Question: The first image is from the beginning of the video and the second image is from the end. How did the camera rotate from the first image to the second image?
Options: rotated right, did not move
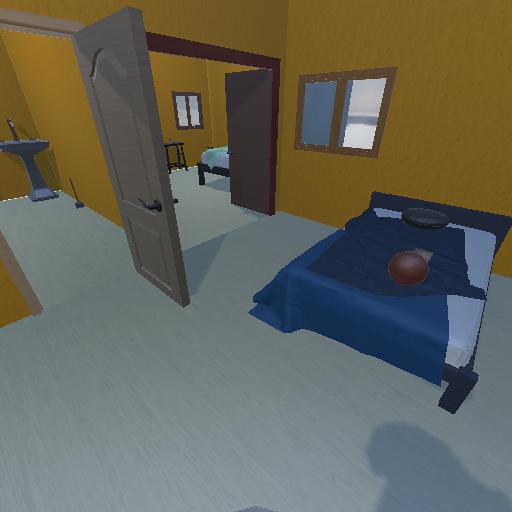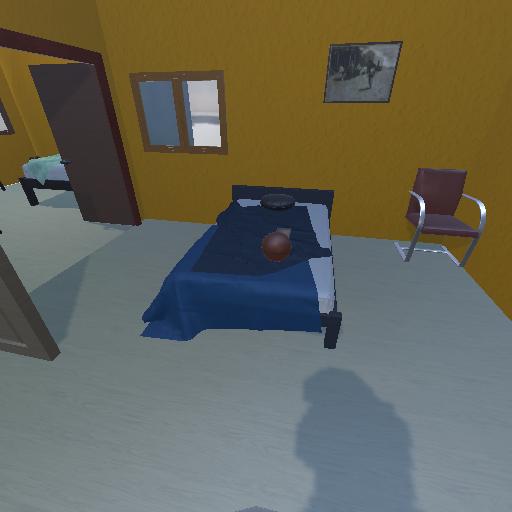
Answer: rotated right